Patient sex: M
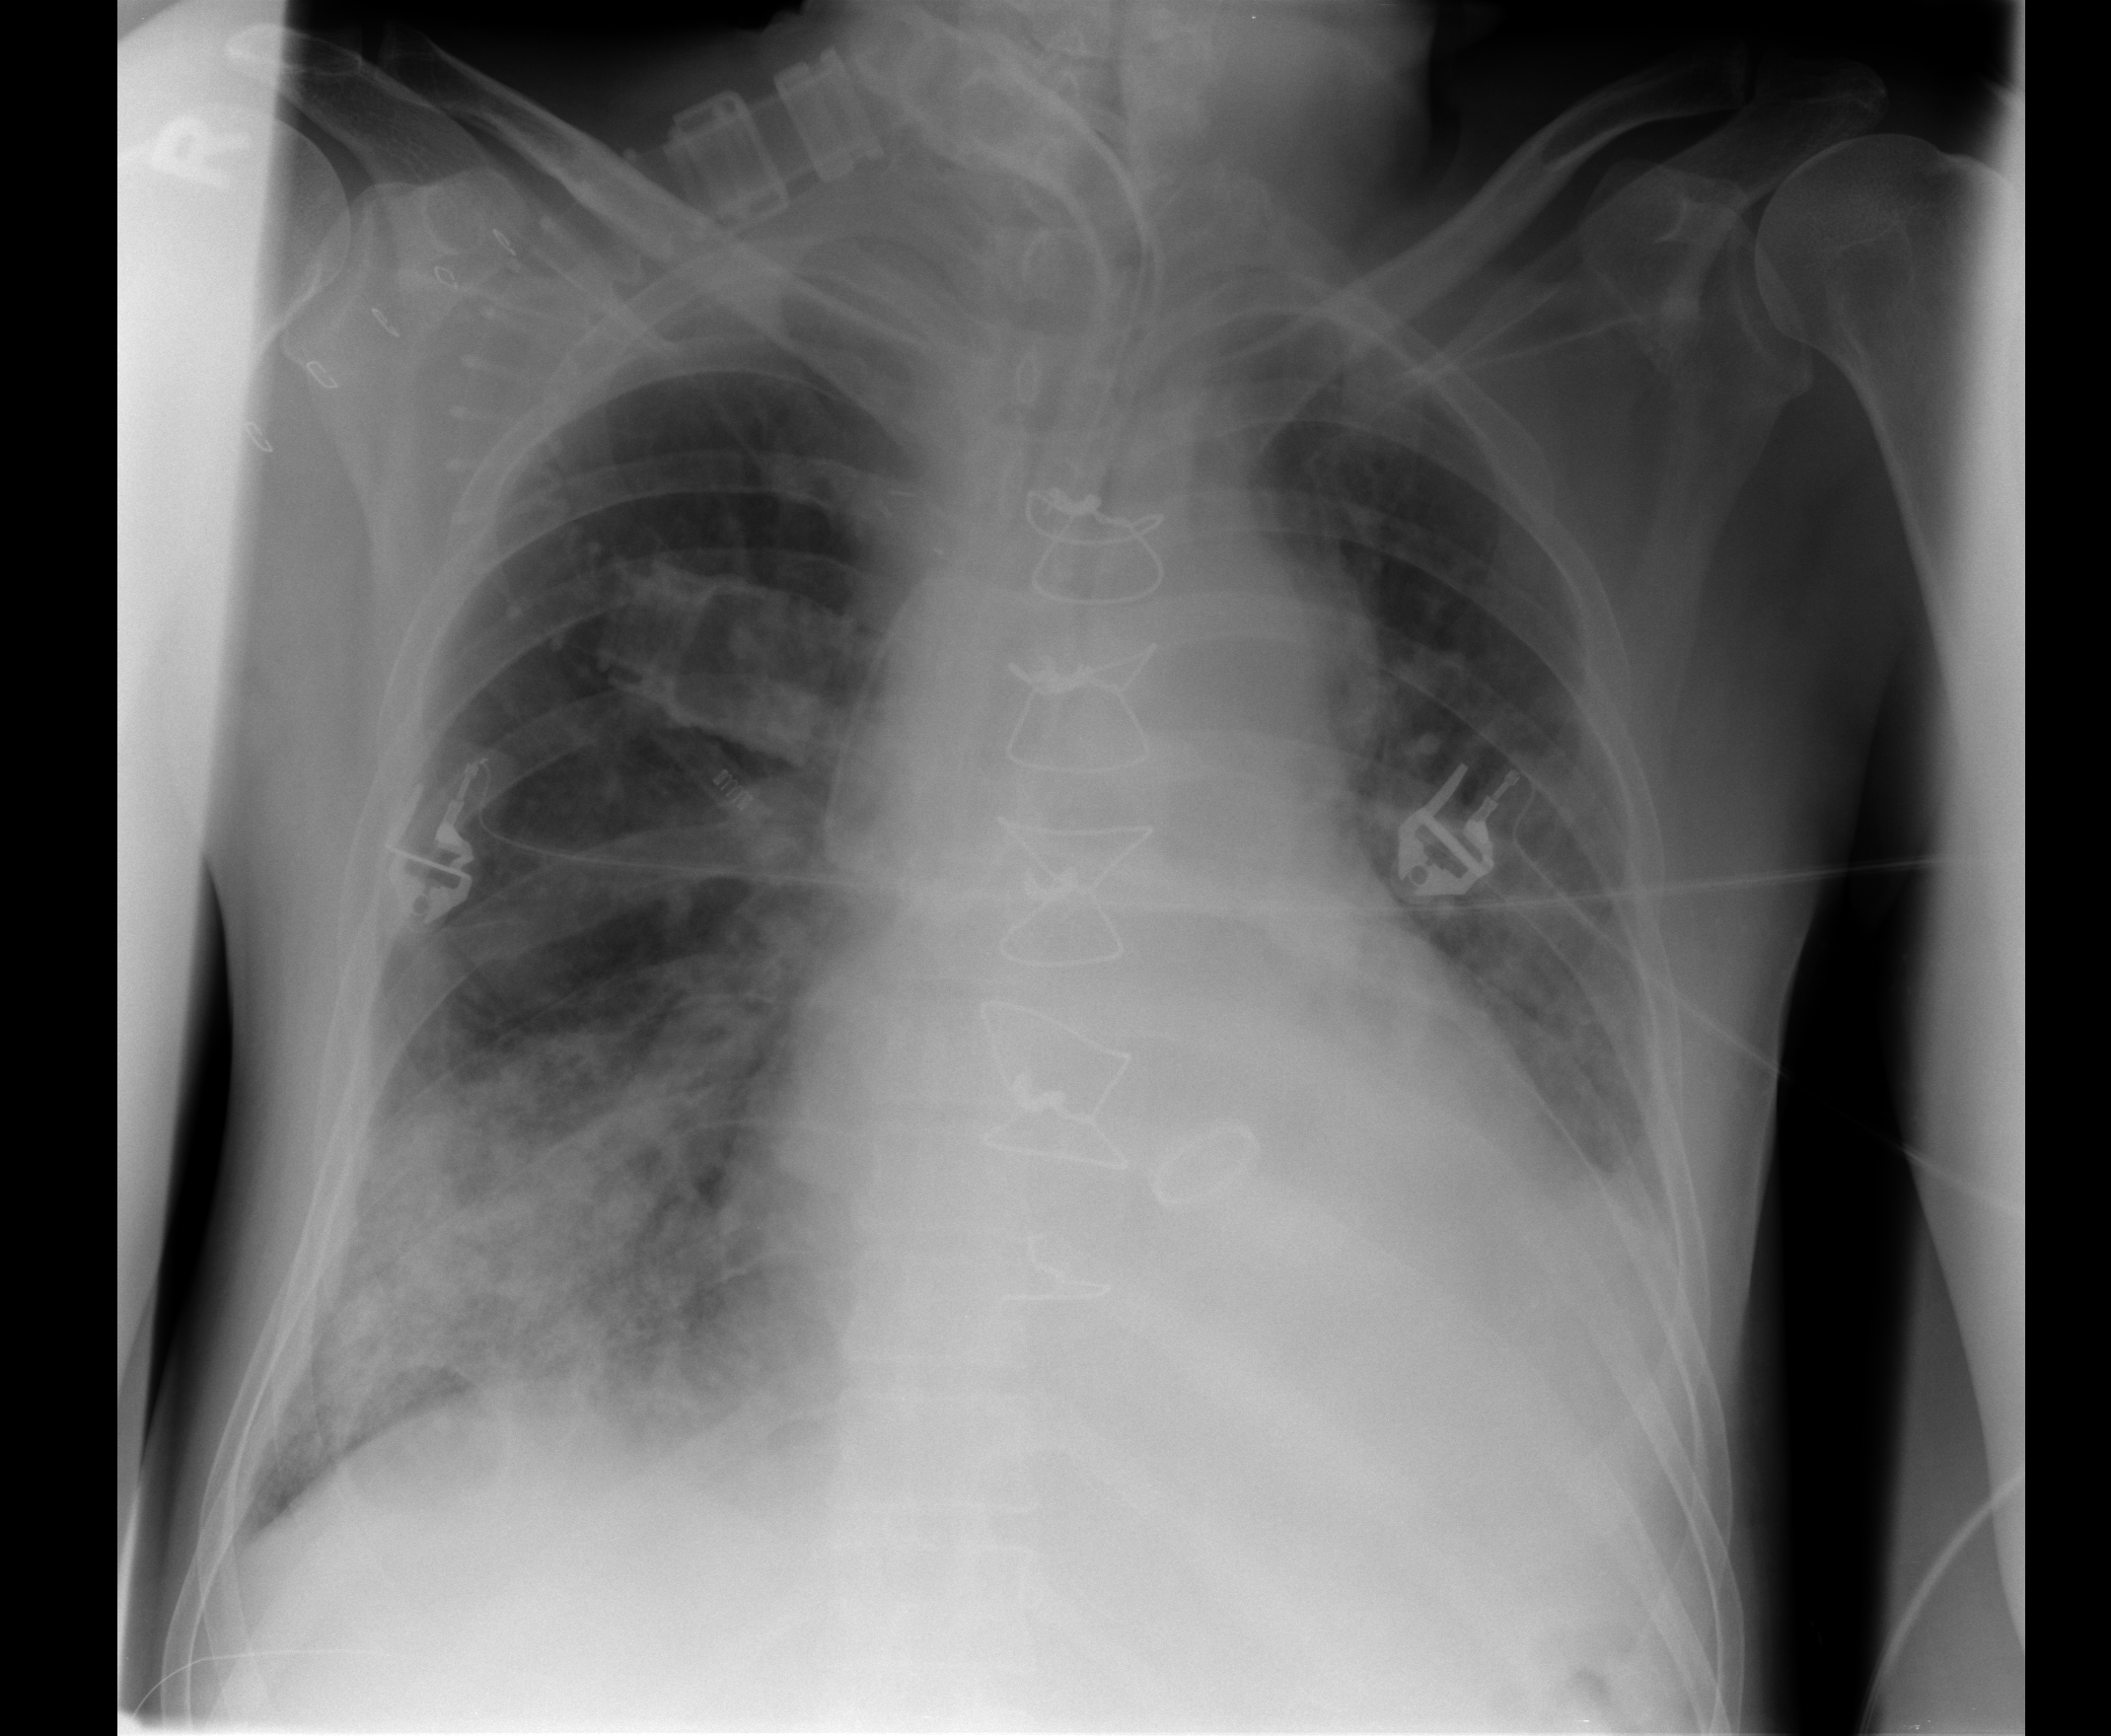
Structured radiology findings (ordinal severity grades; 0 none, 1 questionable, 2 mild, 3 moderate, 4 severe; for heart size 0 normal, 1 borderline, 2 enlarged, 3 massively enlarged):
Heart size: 2
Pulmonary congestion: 2
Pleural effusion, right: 2
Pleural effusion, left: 2
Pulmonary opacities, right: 3
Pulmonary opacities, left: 2
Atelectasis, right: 2
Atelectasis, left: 2